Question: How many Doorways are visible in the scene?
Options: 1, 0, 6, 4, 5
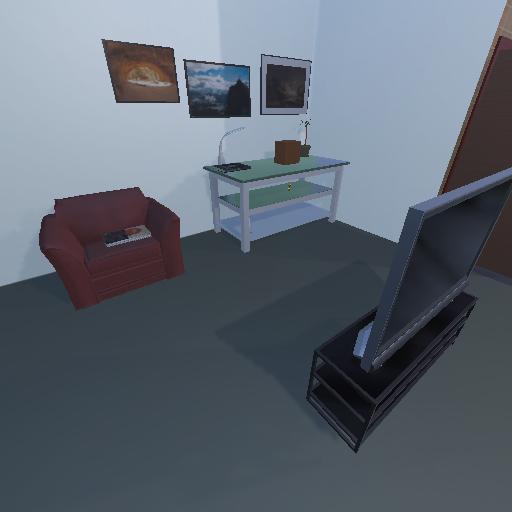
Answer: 1